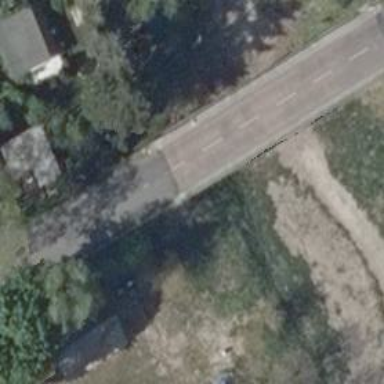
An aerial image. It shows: Tertiary road crossing over bridge with arch structure.